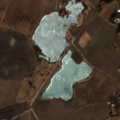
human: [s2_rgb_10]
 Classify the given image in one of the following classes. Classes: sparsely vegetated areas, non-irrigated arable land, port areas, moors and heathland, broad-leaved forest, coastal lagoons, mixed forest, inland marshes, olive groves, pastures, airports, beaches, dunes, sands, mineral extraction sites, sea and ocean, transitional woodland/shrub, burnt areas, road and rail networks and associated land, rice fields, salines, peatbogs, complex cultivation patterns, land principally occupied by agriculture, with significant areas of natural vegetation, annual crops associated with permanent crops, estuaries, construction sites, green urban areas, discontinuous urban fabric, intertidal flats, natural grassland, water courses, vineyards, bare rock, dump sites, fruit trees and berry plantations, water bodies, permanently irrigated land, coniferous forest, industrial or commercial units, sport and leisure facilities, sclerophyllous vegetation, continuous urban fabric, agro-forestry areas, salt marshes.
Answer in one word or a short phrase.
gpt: non-irrigated arable land, mixed forest, water bodies